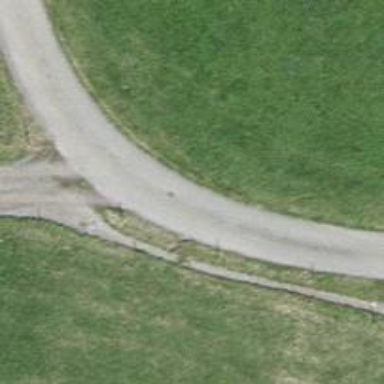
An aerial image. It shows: Pebblestone track with grade2 tracktype.